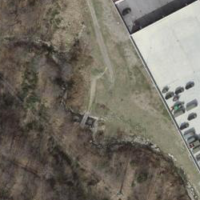
EUNIS habitat code: 41
Species observed at this site:
Aegithalos caudatus
Sitta europaea
Accipiter nisus